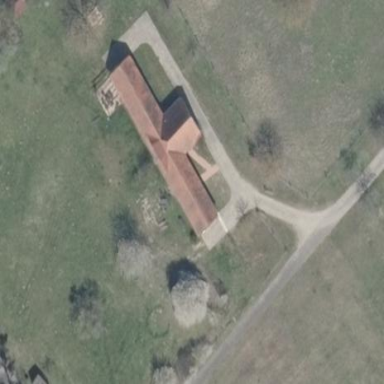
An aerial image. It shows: Simple house.